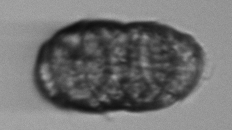
Label: Margalefidinium